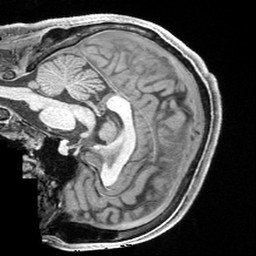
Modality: T1w
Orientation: sagittal